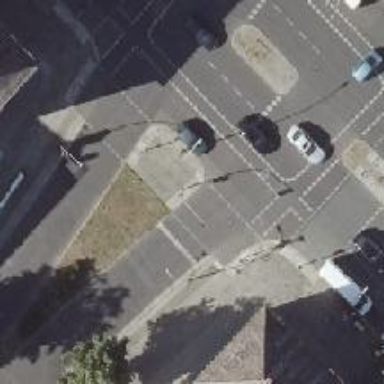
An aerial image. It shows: Traffic island located on footway.